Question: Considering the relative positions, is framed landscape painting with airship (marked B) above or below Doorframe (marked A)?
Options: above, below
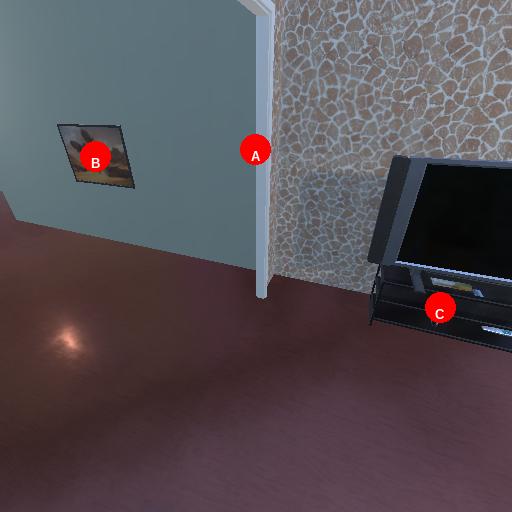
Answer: above